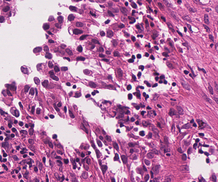
Tumor epithelial tissue: yes
Tumor-associated stroma tissue: yes
Normal tissue: no